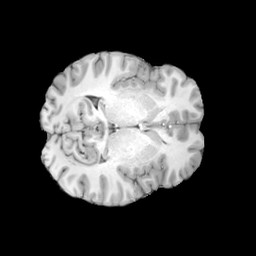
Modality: T1w
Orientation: axial
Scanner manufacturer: siemens
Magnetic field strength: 3 T
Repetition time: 2 s
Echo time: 0.0024 s